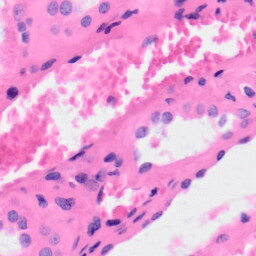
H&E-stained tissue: Kidney